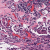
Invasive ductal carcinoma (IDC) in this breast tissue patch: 0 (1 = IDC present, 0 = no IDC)